Aerial crown-view tile of a tropical tree (Barro Colorado Island, Panama), acquired 20240611:
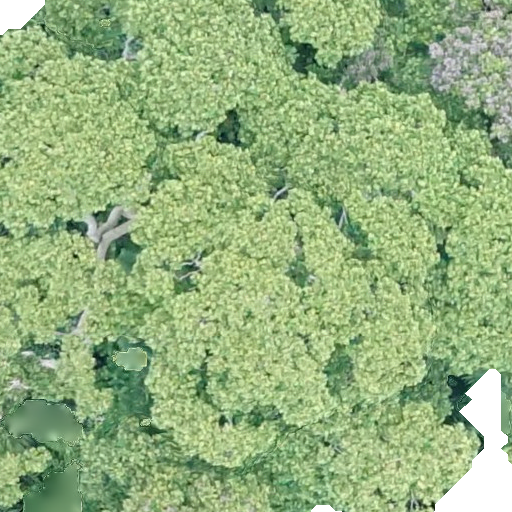
Species: Dipteryx oleifera
GBIF accepted scientific name: Dipteryx oleifera
Crown area: 767.434 m²